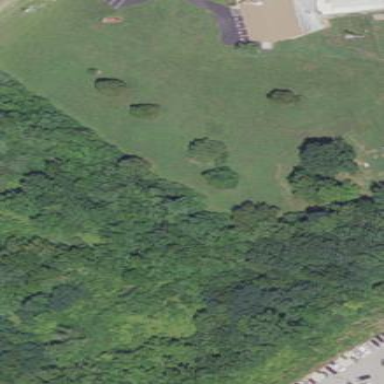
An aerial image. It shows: Mixed woodland area with variety of leaf types and cycles.